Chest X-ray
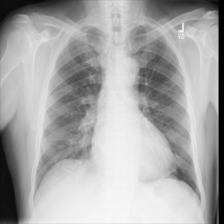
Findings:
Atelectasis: negative
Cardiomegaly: negative
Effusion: negative
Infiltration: negative
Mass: negative
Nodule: negative
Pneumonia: negative
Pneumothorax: negative
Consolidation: negative
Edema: negative
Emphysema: negative
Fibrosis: negative
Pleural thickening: negative
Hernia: negative